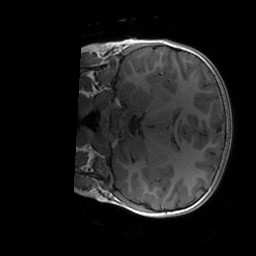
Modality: T1w
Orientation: coronal
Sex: female
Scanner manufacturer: siemens
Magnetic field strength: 3 T
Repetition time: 1.9 s
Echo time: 0.00243 s